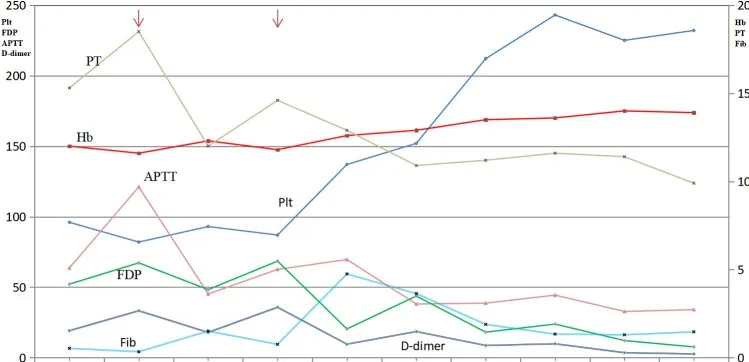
Time course of the main results of laboratory examinations and treatment. Thrombocytopenia, anemia and coagulopathy improved with treatment (arrow, transfusion). Plt, Platelets; Hb, Hemoglobin; Fib, fibrinogen concentration; PT, prothrombin time; APTT, activated partial thrombin time; FDP, fibrin degradation products.
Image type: pathology (masson_trichrome)